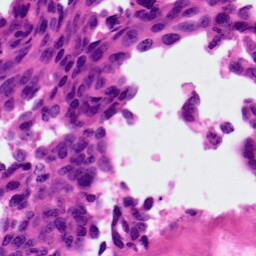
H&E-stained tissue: Ovarian